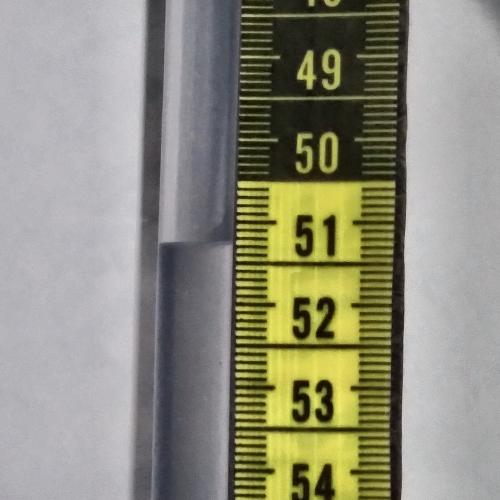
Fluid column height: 51.3 cm